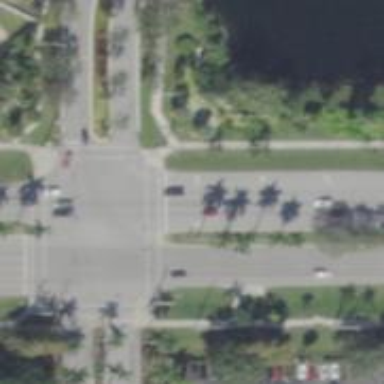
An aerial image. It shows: Marked road crossing.